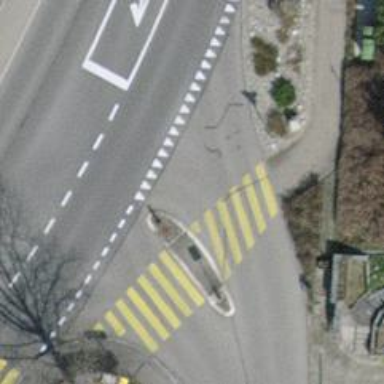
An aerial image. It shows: Kerb serving as barrier.